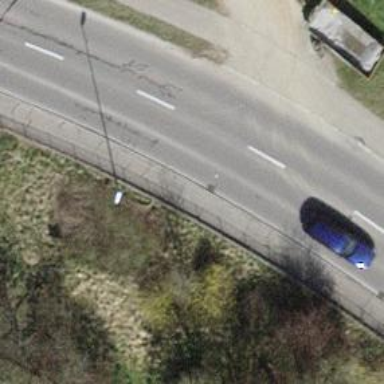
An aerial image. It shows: Asphalt sidewalk along the footway.